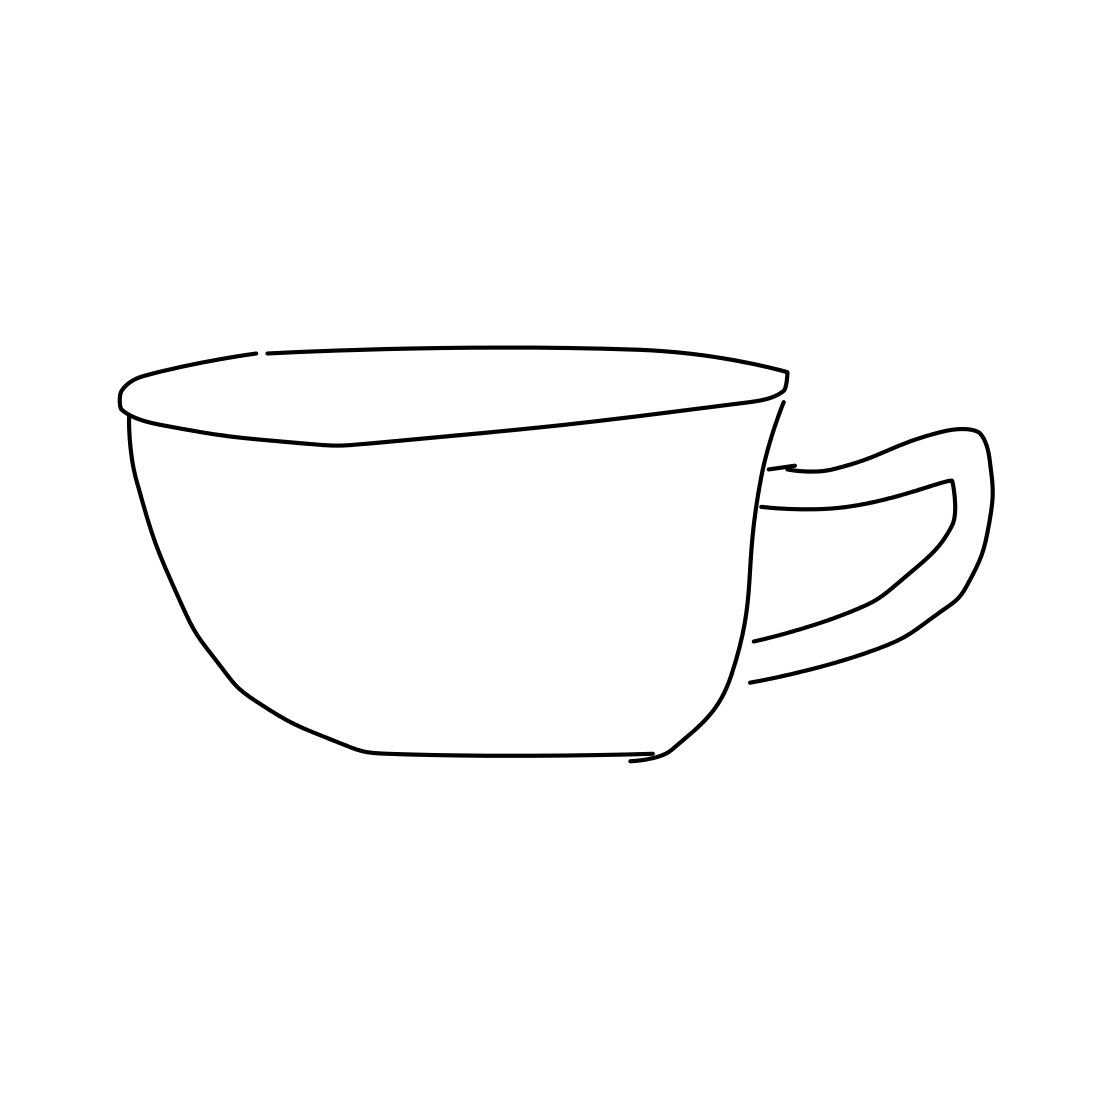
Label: teacup